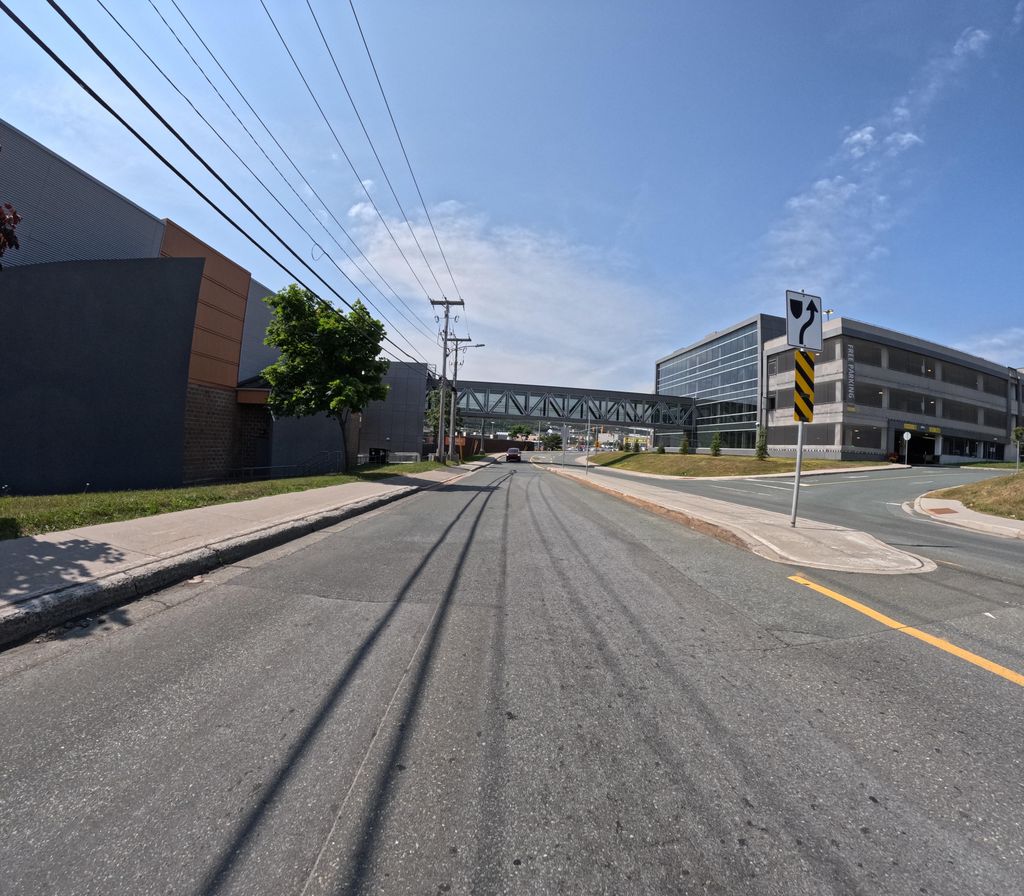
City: st_johns